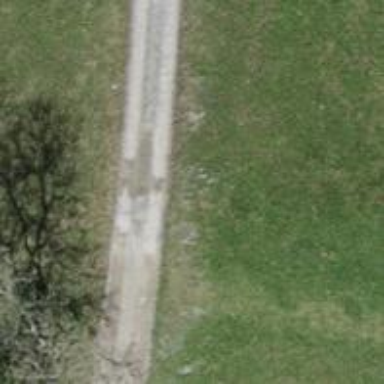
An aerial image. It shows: Gravel track with grade2 quality.